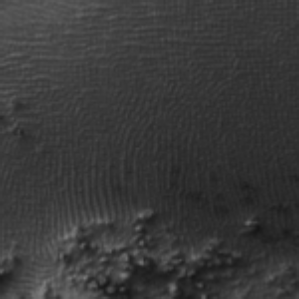
Label: frost